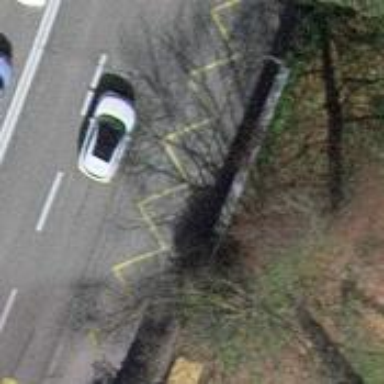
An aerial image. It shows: Asphalt sidewalk leading to public transport platform.